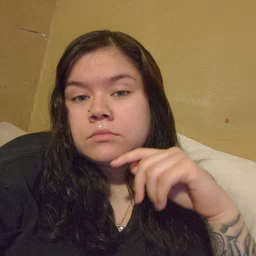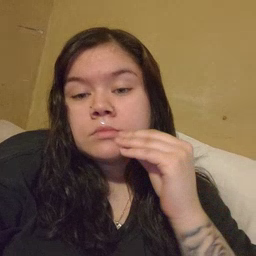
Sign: kiss